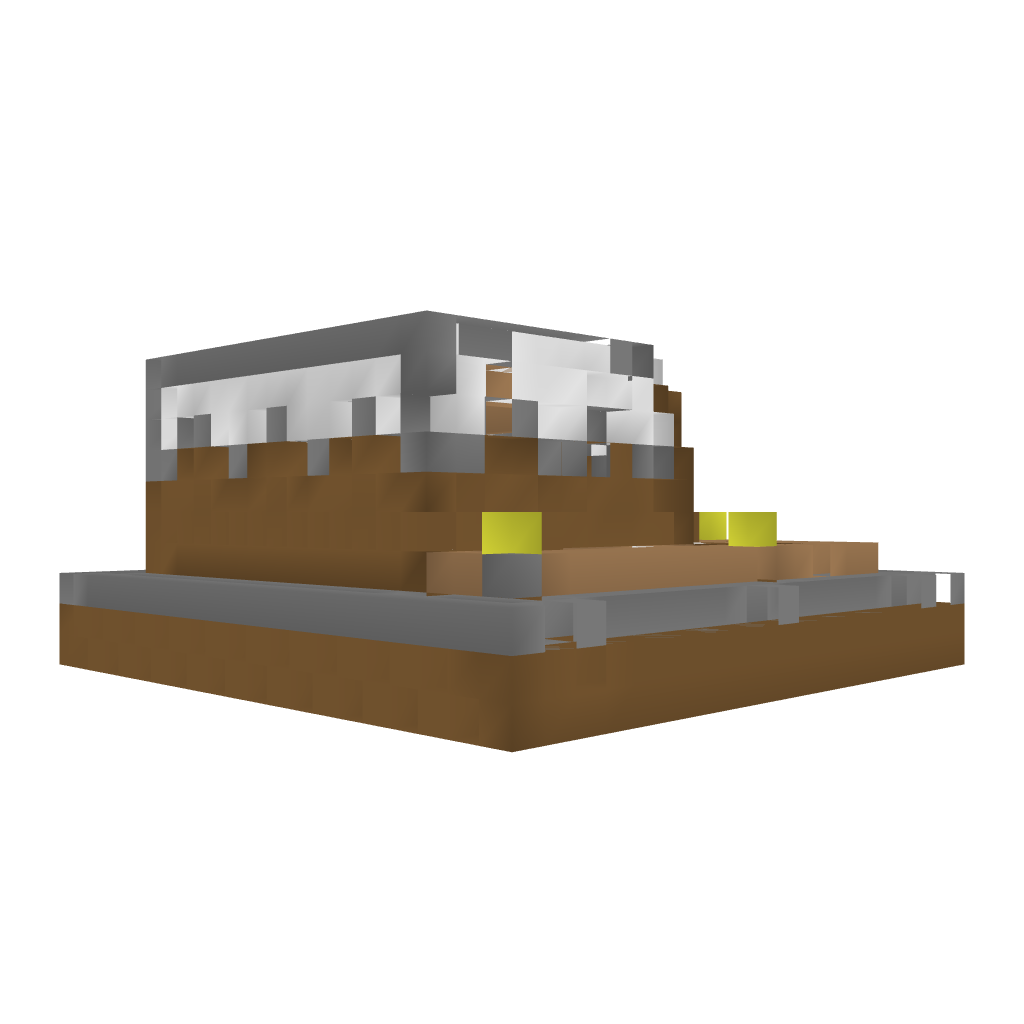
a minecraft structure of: Cake Shop shape of cake 50% earth below house